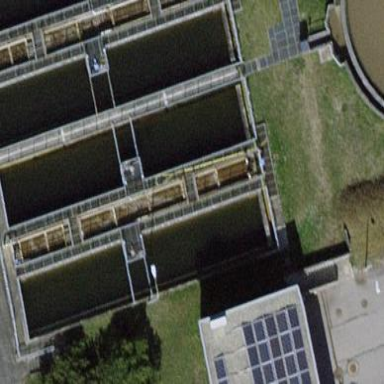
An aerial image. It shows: Body of wastewater.